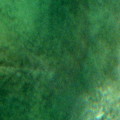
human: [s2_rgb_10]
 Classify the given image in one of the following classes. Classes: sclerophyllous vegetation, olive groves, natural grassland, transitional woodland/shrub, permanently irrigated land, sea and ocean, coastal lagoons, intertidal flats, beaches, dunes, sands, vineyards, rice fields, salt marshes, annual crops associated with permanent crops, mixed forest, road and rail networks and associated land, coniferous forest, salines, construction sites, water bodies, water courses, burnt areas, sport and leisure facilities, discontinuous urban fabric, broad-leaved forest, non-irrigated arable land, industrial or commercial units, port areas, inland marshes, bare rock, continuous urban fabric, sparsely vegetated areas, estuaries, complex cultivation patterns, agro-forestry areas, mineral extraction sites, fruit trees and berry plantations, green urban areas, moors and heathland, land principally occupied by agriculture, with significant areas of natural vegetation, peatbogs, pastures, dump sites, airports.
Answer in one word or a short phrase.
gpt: sea and ocean